Question: I have a big text file (already 10Mb). something like this:
'''
FESTWERT BMW_2
LANGNAME "DFES / Gruppenstellvertreter fur gemeinsame MIl Entprellung von DFC_DMTLmax"
FUNKTION DFES
EINHEIT_W "-"
WERT 253.25
END
KENNFELD CrCtl_StM.CrCtl_facPwrMaxaDem_MAP 6 6
LANGNAME "GRA (Geschwindigkeits Regel Automat) - Zustandsautomat / leistungsabhangiger Faktor fur max. Sollbeschleuniung"
FUNKTION CrCtl_Gov
EINHEIT_X "km/h"
EINHEIT_Y "kW"
EINHEIT_W "-"
ST/X 20.0000000000000000 50.0000000000000000 80.0000000000000000 120.0000000000000000 150.0000000000000000 200.0000000000000000
ST/Y 85.0000000000000000
WERT 1.0000000000000000 1.0000000000000000 1.0000000000000000 0.7500000000000000 0.5468750000000000 0.2031250000000000
ST/Y 92.0000000000000000
WERT 1.0000000000000000 1.0000000000000000 1.0000000000000000 0.7500000000000000 0.5468750000000000 0.2031250000000000
ST/Y 103.0000000000000000
WERT 1.0000000000000000 1.0000000000000000 1.0000000000000000 0.7500000000000000 0.5468750000000000 0.2031250000000000
ST/Y 110.0000000000000000
WERT 1.0000000000000000 1.0000000000000000 1.0000000000000000 0.7500000000000000 0.5468750000000000 0.2031250000000000
ST/Y 125.0000000000000000
WERT 1.0000000000000000 1.0000000000000000 1.0000000000000000 0.7500000000000000 0.5468750000000000 0.2031250000000000
ST/Y 132.0000000000000000
WERT 1.0000000000000000 1.0000000000000000 1.0000000000000000 0.7500000000000000 0.5468750000000000 0.2031250000000000
END
'''
I want to save these text structures in a table in access database:

I am using regular expression to read each line to make my desired structure and then save it in database ( I have many structure form in this text file)
I am using this code:
'''
Option Compare Database
Sub ImportDcmlDaten(path As String, ID As Long)
Dim fso As New FileSystemObject
Dim ts As TextStream
Dim nameknl, nameknf, namefknl, namefwr, lien, DCMfilename As String
Dim testid As Integer
Dim regknf As New regexp
Dim regstx As New regexp
Dim regend As New regexp
Dim regxnum As New regexp
Dim regsty As New regexp
Dim regwert As New regexp
Dim regwertnum As New regexp
Dim regknl As New regexp
Dim regname As New regexp
Dim regfknl As New regexp
Dim regfstwrt As New regexp
Dim rega2l As New regexp
Dim regprodat As New regexp
Dim rega2lhex As New regexp
Dim regtxt As New regexp
Dim regwtxt As New regexp
Dim regeinheitx As New regexp
Dim regx As New regexp
Dim regeinheity As New regexp
Dim regeinheitwert As New regexp
Dim regfunktion As New regexp
Dim swknnf, swknl, swfst As Boolean
Dim matchkennfeld, matchstx, matchend, matchxnum, matchynum, matchsty, matchwert, matchwertnum, matchkennlinie, matchname, matchfestkennlinie, matchprodat, matchfstwert, matcha2lhex, matchtxt As MatchCollection
Dim stxnums(0 To 1000) As String
Dim wertnums(0 To 1000) As String
Dim stynums(0 To 1000) As String
Dim X As Integer
Dim mycollection As New Collection
Dim db As DAO.Database
Dim qry As DAO.QueryDef
Set db = CurrentDb
DCMfilename = fso.GetFileName(path)
Set ts = fso.OpenTextFile(path, ForReading)
Set qry = db.QueryDefs("Test_qr_emptyDCM")
qry.Parameters("fzg_ID").Value = ID
Set rs = qry.OpenRecordset
'On Error GoTo Errhandler
regknf.Pattern = "KENNFELD\s+([\w|\s]*)"
regname.Pattern = "[\w|\s]*"
regknl.Pattern = "KENNLINIE\s+([\w|\s]*)"
regfstwrt.Pattern = "FESTWERT\s+([\w|\s]*)"
regfknl.Pattern = "FESTKENNLINIE\s+([\w|\s]*)"
regstx.Pattern = "(ST/X)\s*(-?[\d]*(\.)?[\d]*\s*)+"
regend.Pattern = "(END)"
regxnum.Pattern = "-?\d{1,}\.{0,1}\d{0,}"
regsty.Pattern = "(ST/Y)\s*(-?[\d]*(\.)?[\d]*\s*)+"
regwert.Pattern = "WERT\s*(-?[\d]*(\.)?[\d]*\s*)+"
regprodat.Pattern = "(Datensatz:|Projekt:)[\s\w*,*]*[\\w]*"
rega2lhex.Pattern = "[\][\w]*"
regxnum.Global = True
'regwertnum.Pattern = "-?\d{1,}\.{0,1}\d{0,}"
regwertnum.Global = True
regeinheitx.Pattern = "EINHEIT_X\s+[""?\w\/\s\-\_]*"
regeinheity.Pattern = "EINHEIT_Y\s+[""?\w\/\s\_\-]*"
regeinheitwert.Pattern = "EINHEIT_W\s+[""?\w\/\s\-\_]*"
regfunktion.Pattern = "FUNKTION\s+[""?\w\/\s\-\_]*"
regtxt.Pattern = "TEXT\s+[""?\w\/\s\-\_]*"
regwtxt.Pattern = "\s+[""?\w\/\s\-\_]*"
Do While Not ts.AtEndOfStream
line = ts.ReadLine
'specifying von KENNFELD Block
Set matchkennfeld = regknf.Execute(line)
Set matchend = regend.Execute(line)
Set matchstx = regstx.Execute(line)
Set matchsty = regsty.Execute(line)
Set matchwert = regwert.Execute(line)
Set matchkennlinie = regknl.Execute(line)
Set matchfestkennlinie = regfknl.Execute(line)
Set matchfstwert = regfstwrt.Execute(line)
Set matchprodat = regprodat.Execute(line)
Set matcheinheitx = regeinheitx.Execute(line)
Set matcheinheity = regeinheity.Execute(line)
Set matcheinheitwert = regeinheitwert.Execute(line)
Set matchfunktion = regfunktion.Execute(line)
Set matchtxt = regtxt.Execute(line)
If matchprodat.Count <> 0 Then
Set matcha2lhex = rega2lhex.Execute(matchprodat.Item(0))
DCMfilename = DCMfilename + "<>" + Mid(matcha2lhex.Item(0), 2)
If rs.Fields(0) = 0 Then
MsgBox "Hier darf man nicht eine neue DCM einfugen"
Exit Sub
Else
'MsgBox DCMfilename
'
End If
End If
If matchkennfeld.Count <> 0 Then
Set nameknf = regname.Execute(Mid(Trim(matchkennfeld.Item(0)), 9))
swknnf = True
X = 0
W = 0
End If
If matcheinheitx.Count <> 0 And (swknnf = True Or swknl = True) Then
Einheitx = Mid(Trim(matcheinheitx.Item(0)), 11)
End If
If matcheinheity.Count <> 0 And (swknnf = True) Then
EinheitY = Mid(Trim(matcheinheity.Item(0)), 11)
End If
If matcheinheitwert.Count <> 0 And (swknnf = True Or swknl = True Or swfst = True) Then
Einheitwert = Mid(Trim(matcheinheitwert.Item(0)), 11)
End If
If matchfunktion.Count <> 0 And (swknnf = True Or swknl = True Or swfst = True) Then
Funktion = Mid(Trim(matchfunktion.Item(0)), 9)
End If
If matchfstwert.Count <> 0 Then
Set namefwr = regname.Execute(Mid(Trim(matchfstwert.Item(0)), 9))
swfst = True
End If
If matchkennlinie.Count <> 0 Then
Set nameknl = regname.Execute(Mid(Trim(matchkennlinie.Item(0)), 10))
swknl = True
End If
If matchfestkennlinie.Count <> 0 Then
Set namefknl = regname.Execute(Mid(Trim(matchkennlinie.Item(0)), 14))
swknl = True
End If
If matchend.Count <> 0 Then
If swknnf = True Then
'DoCmd.RunSQL ("INSERT INTO tb_DCM_Daten_info (EinheitX,EinheitY,Einheitwert,Name,Funktion,FzgID) VALUES('" & Trim(Einheitx) & "','" & Trim(EinheitY) & "','" & Trim(Einheitwert) & "','" & Trim(nameknf.Item(0)) & "','" & Trim(Funktion) & "','" & ID & "');")
db.Execute ("INSERT INTO tb_DCM_Daten_info (EinheitX,EinheitY,Einheitwert,Name,Funktion,FzgID) VALUES('" & Trim(Einheitx) & "','" & Trim(EinheitY) & "','" & Trim(Einheitwert) & "','" & Trim(nameknf.Item(0)) & "','" & Trim(Funktion) & "','" & ID & "');")
End If
If swfst = True Then
'DoCmd.RunSQL ("INSERT INTO tb_DCM_Daten_info (Einheitwert,Name,Funktion,FzgID) VALUES('" & Trim(Einheitwert) & "','" & Trim(namefwr.Item(0)) & "','" & Trim(Funktion) & "','" & ID & "');")
db.Execute ("INSERT INTO tb_DCM_Daten_info (Einheitwert,Name,Funktion,FzgID) VALUES('" & Trim(Einheitwert) & "','" & Trim(namefwr.Item(0)) & "','" & Trim(Funktion) & "','" & ID & "');")
End If
If swknl = True Then
For K = 0 To X - 1
' MsgBox nameknl.Item(0) + ":" + stxnums(K) + ":" + wertnums(K)
' DoCmd.RunSQL ("INSERT INTO tb_DCM_Daten (XValue,Wert,name,FzgID) VALUES ('" & stxnums(K) & "','" & wertnums(K) & "','" & Trim(nameknl.Item(0)) & "','" & ID & "');")
db.Execute ("INSERT INTO tb_DCM_Daten (XValue,Wert,name,FzgID) VALUES ('" & stxnums(K) & "','" & wertnums(K) & "','" & Trim(nameknl.Item(0)) & "','" & ID & "');")
Next K
'DoCmd.RunSQL ("INSERT INTO tb_DCM_Daten_info (EinheitX,EinheitY,Einheitwert,Name,Funktion,FzgID) VALUES('" & Trim(Einheitx) & "','" & Trim(EinheitY) & "','" & Trim(Einheitwert) & "','" & Trim(nameknl.Item(0)) & "','" & Trim(Funktion) & "','" & ID & "');")
db.Execute ("INSERT INTO tb_DCM_Daten_info (EinheitX,EinheitY,Einheitwert,Name,Funktion,FzgID) VALUES('" & Trim(Einheitx) & "','" & Trim(EinheitY) & "','" & Trim(Einheitwert) & "','" & Trim(nameknl.Item(0)) & "','" & Trim(Funktion) & "','" & ID & "');")
End If
swknnf = False
swknl = False
swfst = False
X = 0
W = 0
Y = 0
Erase stxnums
Erase wertnums
Erase stynums
End If
If matchstx.Count <> 0 And (swknnf = True Or swknl = True) Then
Set matchxnum = regxnum.Execute(Mid(Trim(matchstx.Item(0)), 5))
For Each M In matchxnum
stxnums(X) = M
X = X + 1
Next M
' Wir haben ein Array voll von STX Werte
End If
If matchsty.Count <> 0 And swknnf = True Then
Set matchynum = regxnum.Execute(Mid(Trim(matchsty.Item(0)), 5))
End If
If (matchwert.Count <> 0 Or matchtxt.Count <> 0) And swfst = True Then
If matchwert.Count <> 0 Then
Set matchwertnum = regxnum.Execute(Mid(Trim(matchwert.Item(0)), 5))
End If
If matchtxt.Count <> 0 Then
Set matchwertnum = regwtxt.Execute(Mid(Trim(matchtxt.Item(0)), 5))
End If
For Each M In matchwertnum
'DoCmd.RunSQL ("INSERT INTO tb_DCM_Daten (Wert,name,FzgID) VALUES ('" & M & "','" & namefwr.Item(0) & "','" & ID & "');")
db.Execute ("INSERT INTO tb_DCM_Daten (Wert,name,FzgID) VALUES ('" & M & "','" & namefwr.Item(0) & "','" & ID & "');")
Next M
End If
If matchwert.Count <> 0 And swknnf = True Then
Set matchwertnum = regxnum.Execute(Mid(Trim(matchwert.Item(0)), 5))
For Each M In matchwertnum
wertnums(W) = M
W = W + 1
Next M
If W = X Then
For K = 0 To X - 1
'MsgBox stxnums(K) + " " + matchynum(0) + " " + wertnums(K) + " " + nameknf.Item(0)
'DoCmd.RunSQL ("INSERT INTO tb_DCM_Daten (XValue,YValue,Wert,name,FzgID) VALUES ('" & stxnums(K) & "','" & matchynum(0) & "','" & wertnums(K) & "','" & nameknf.Item(0) & "','" & ID & "');")
db.Execute ("INSERT INTO tb_DCM_Daten (XValue,YValue,Wert,name,FzgID) VALUES ('" & stxnums(K) & "','" & matchynum(0) & "','" & wertnums(K) & "','" & nameknf.Item(0) & "','" & ID & "');")
Next K
W = 0
End If
End If
If matchwert.Count <> 0 And swknl = True Then
Set matchwertnum = regxnum.Execute(Mid(Trim(matchwert.Item(0)), 5))
For Each M In matchwertnum
wertnums(W) = M
W = W + 1
Next M
End If
Loop
'DoCmd.RunSQL ("Update tb_KonzeptDaten Set DCMFile=""" & DCMfilename & """ where (Konzept= " & ID & ")")
MsgBox "Die Daten sind Erfolgreich gespeichert"
Exit Sub
'Errhandler:
'MsgBox "An error has occurred. The macro will end."
'hier musste ein Code sein, um die Vorherige Daten zu loschen
End Sub
'''
but it takes a very long time to save this file into database (more than one hour) is there a better way to do this job? (only parsing the text file without saving in db takes 15 seconds)
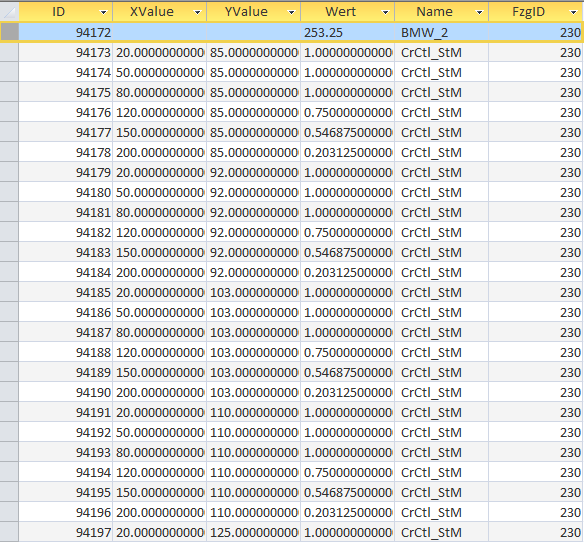
Answer: As I mentioned in my comments to the question, I would recommend parsing the original text file and writing out a temporary CSV file like this:
'''
94172,,,253.25,"BMW_2",230
94173,20.000000,85.000000,1.000000,"CrCtl_StM",230
94174,20.000000,85.000000,1.000000,"CrCtl_StM",230
'''
... and then importing the CSV file using the VBA 'DoCmd.TransferText' method.
Using a 'Recordset' to perform the inserts (as suggested by the other answers) is certainly possible, but it can still be fairly slow unless you wrap the whole batch of insertions in a transaction, and doing that can lead to problems with "File sharing lock count exceeded" errors. There can also be other annoyances (like significant file bloat) when using that approach.